Aerial crown-view tile of a tropical tree (Barro Colorado Island, Panama), acquired 20240813:
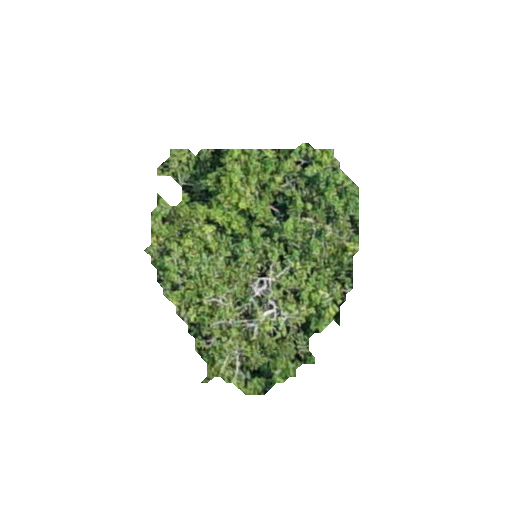
Species: Protium panamense
GBIF accepted scientific name: Protium panamense
Crown area: 58.788 m²